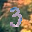
Label: 3